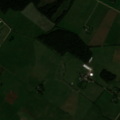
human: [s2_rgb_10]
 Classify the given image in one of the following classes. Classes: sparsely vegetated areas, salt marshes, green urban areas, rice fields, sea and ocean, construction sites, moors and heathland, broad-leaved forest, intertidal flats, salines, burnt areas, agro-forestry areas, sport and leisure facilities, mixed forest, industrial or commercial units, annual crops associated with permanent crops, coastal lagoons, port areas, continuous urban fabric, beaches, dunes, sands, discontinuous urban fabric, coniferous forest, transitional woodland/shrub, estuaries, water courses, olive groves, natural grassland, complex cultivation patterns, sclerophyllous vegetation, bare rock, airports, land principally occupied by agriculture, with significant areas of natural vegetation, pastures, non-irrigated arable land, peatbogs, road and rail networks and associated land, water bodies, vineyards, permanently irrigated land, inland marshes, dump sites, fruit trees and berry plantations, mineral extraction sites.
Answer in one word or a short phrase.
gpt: non-irrigated arable land, pastures, complex cultivation patterns, land principally occupied by agriculture, with significant areas of natural vegetation, mixed forest